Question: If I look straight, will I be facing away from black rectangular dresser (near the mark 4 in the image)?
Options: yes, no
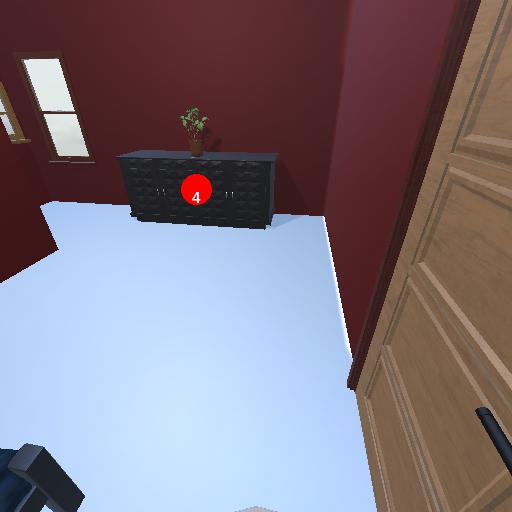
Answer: yes